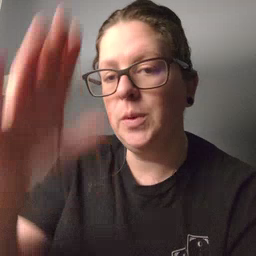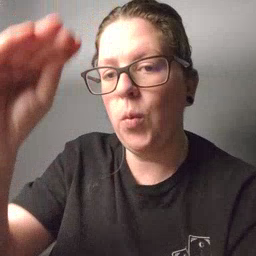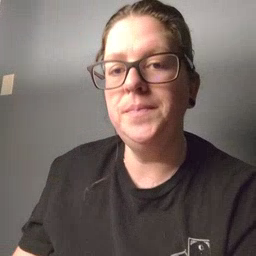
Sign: boy